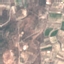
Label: PermanentCrop